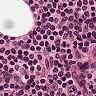
Metastatic tissue present: no